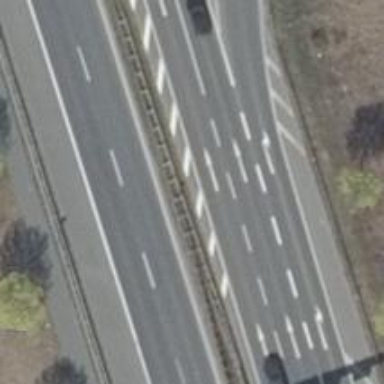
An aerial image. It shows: Asphalt primary motorway.